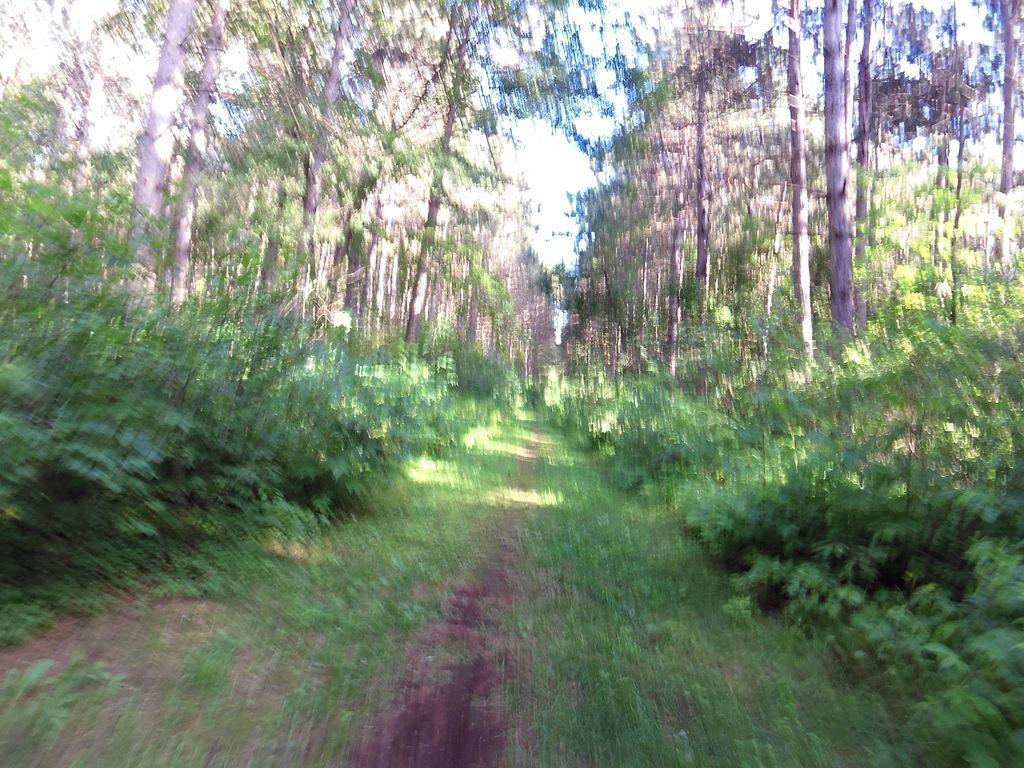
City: ottawa-gatineau